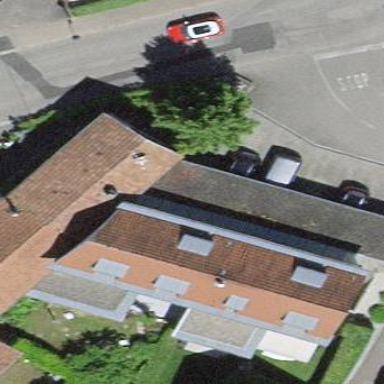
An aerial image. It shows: Garage building.